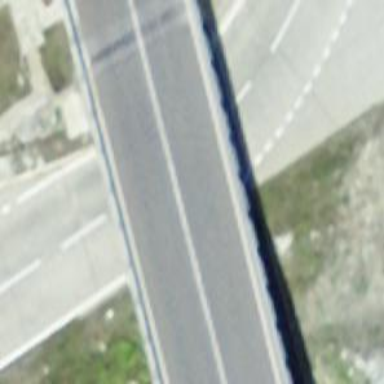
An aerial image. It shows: Concrete primary link road.